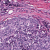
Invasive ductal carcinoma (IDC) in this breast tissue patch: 0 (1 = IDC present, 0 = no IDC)